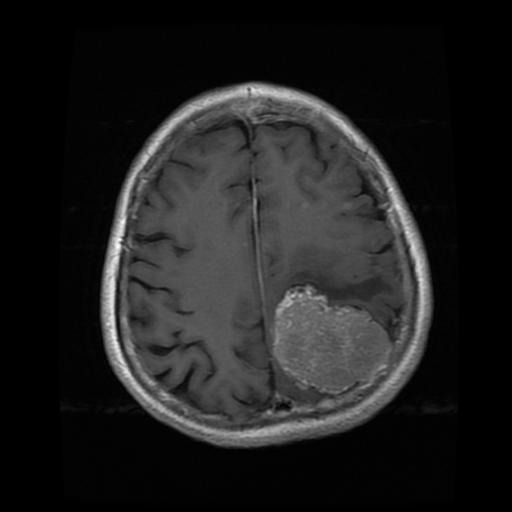
Label: meningioma